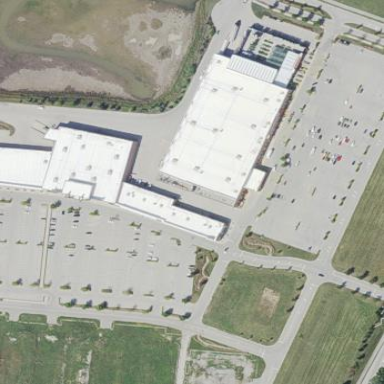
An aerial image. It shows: Retail building.